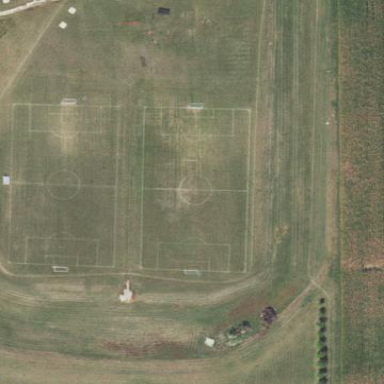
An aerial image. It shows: Soccer pitch designated for leisure and sports activities.